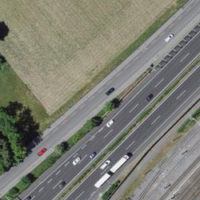
EUNIS habitat code: 57
Species observed at this site:
Jasminum nudiflorum